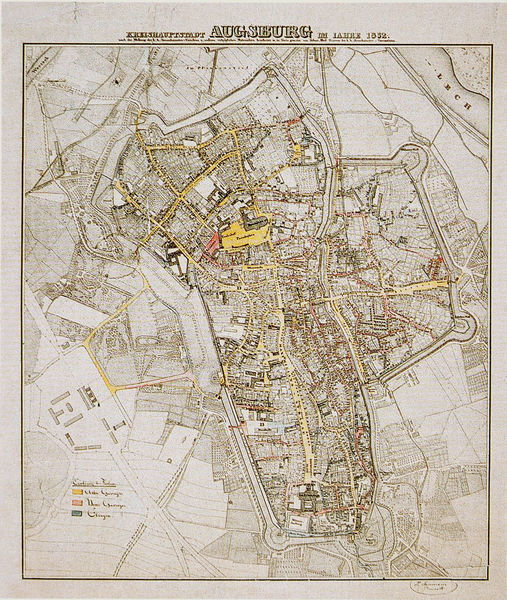
Titel: Die Gasbeleuchtung in Augsburg im Jahr 1852 (Stadtplan)
Standort: Augsburg
Institution: Stadtarchiv, Plansammlung
Schlagwörter: fluss, gelb, stadt, skizze, weiss, zeichnung, anlage, gebäude, rot, felder, häuser, wege, klassizismus, ansicht, mauer, beleuchtung, kirchen, straßen, heimat, münchen, stern, dom, festung, stich, kathedrale, karte, mittelalter, verkehr, historismus, stadtmauer, marktplatz, plan, netz, beschreibung, bauten, dokument, legende, historisch, lageplan, plätze, stadtplan, augsburg, coloriert, fugger, bastionen, stadtplanung, map, umgebung, altstadt, viertel, lech, stadtmauern, 1552, strapen, wehrtuerme, pllann, puppenkiste, bert brecht